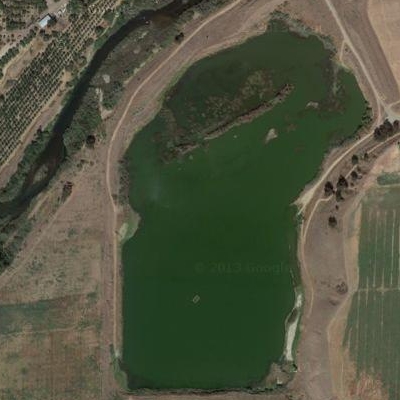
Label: dRiverLake